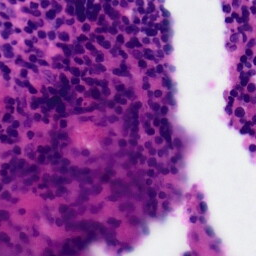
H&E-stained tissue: Tonsil